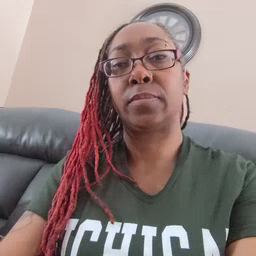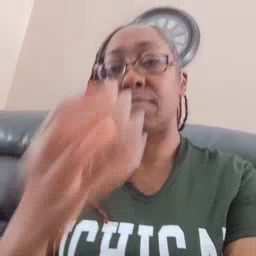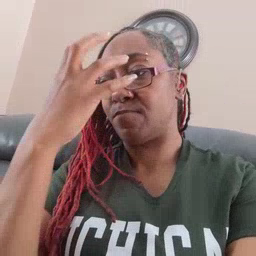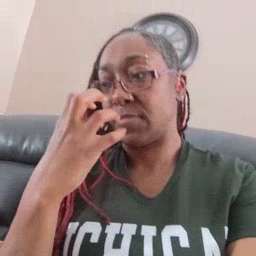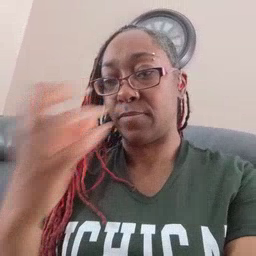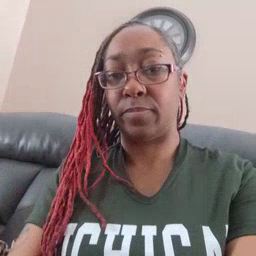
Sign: mad